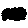
Label: tree